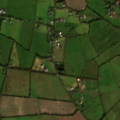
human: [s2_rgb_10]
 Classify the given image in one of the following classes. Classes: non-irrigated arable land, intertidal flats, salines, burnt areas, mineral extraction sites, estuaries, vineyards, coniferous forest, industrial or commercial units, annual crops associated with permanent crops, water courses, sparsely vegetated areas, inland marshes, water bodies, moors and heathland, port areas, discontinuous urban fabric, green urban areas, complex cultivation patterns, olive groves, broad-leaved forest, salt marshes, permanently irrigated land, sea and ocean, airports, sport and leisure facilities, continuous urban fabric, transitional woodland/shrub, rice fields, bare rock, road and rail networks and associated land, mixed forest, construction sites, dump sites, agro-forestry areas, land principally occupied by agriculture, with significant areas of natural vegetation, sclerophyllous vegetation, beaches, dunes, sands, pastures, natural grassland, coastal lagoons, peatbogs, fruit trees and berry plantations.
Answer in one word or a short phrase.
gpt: non-irrigated arable land, pastures